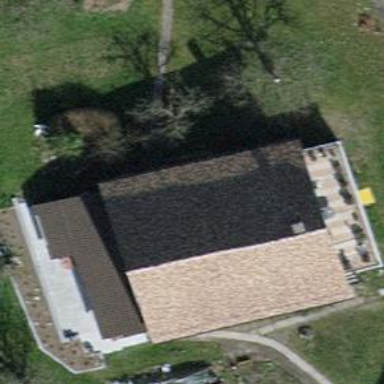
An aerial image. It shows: Detached building.